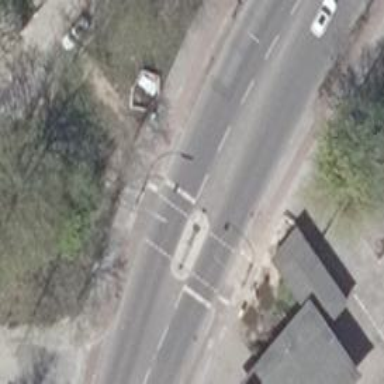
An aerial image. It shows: Secondary road with asphalt surface. It has sidewalks on both sides and cycle track.